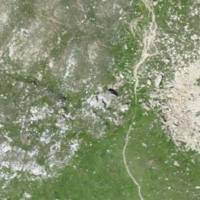
EUNIS habitat code: 26
Species observed at this site:
Leontopodium nivale